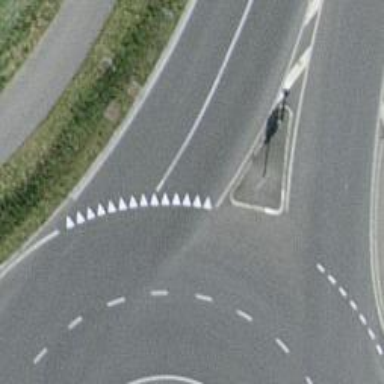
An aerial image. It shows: Road with "give way" sign.